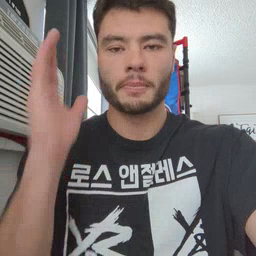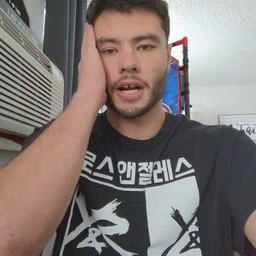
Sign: bed